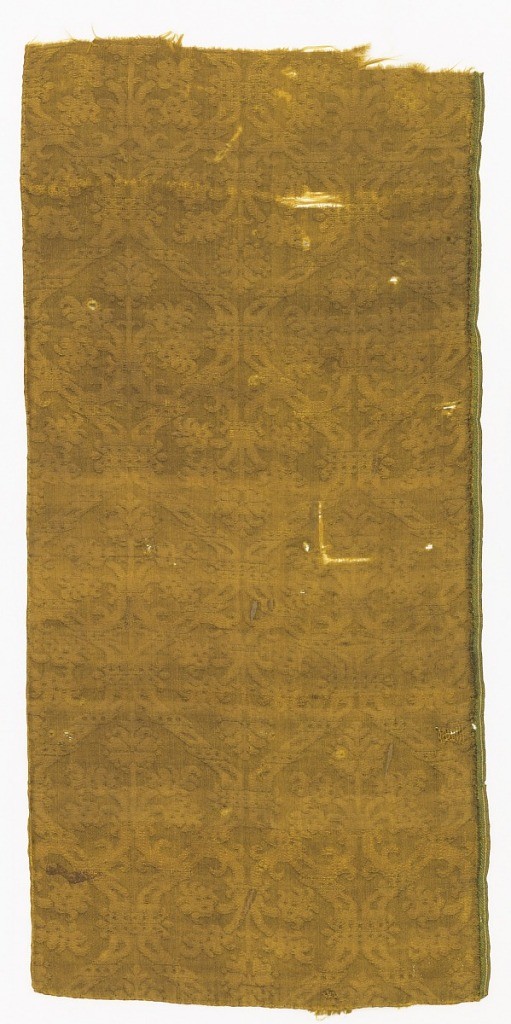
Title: Fragment
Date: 16th century
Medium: silk Technique: 5-harness satin damask
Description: Medium scale design in golden light brown of symmetrical floral spray in continuous angular ogival framework of decorated bands clasped by two dotted rings at tangent points. Floral spray is upside down in alternate rows.